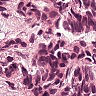
Metastatic tissue present: yes